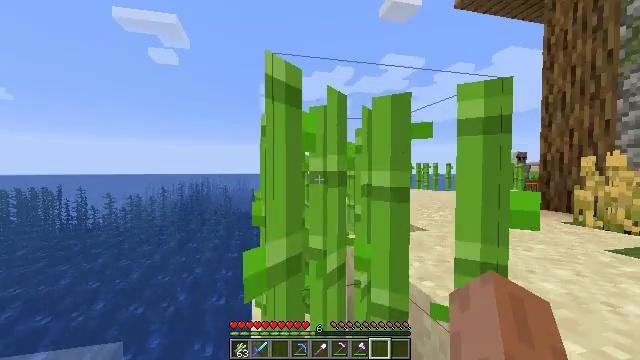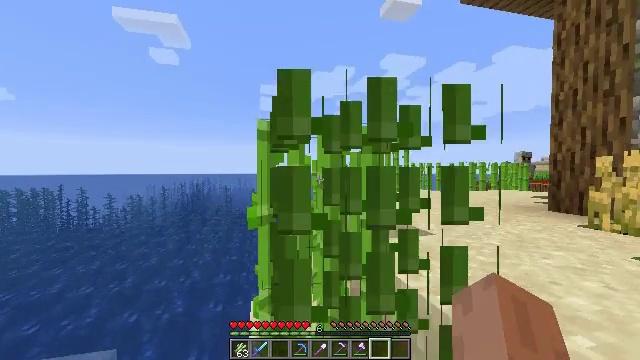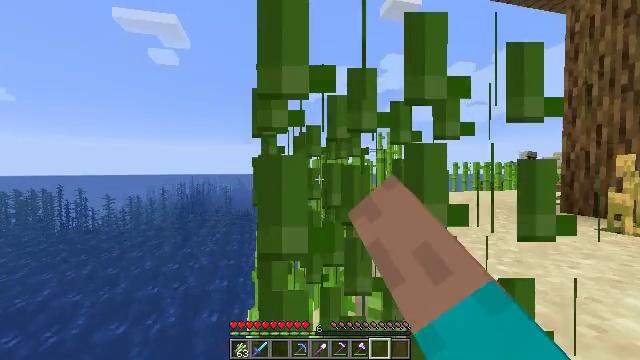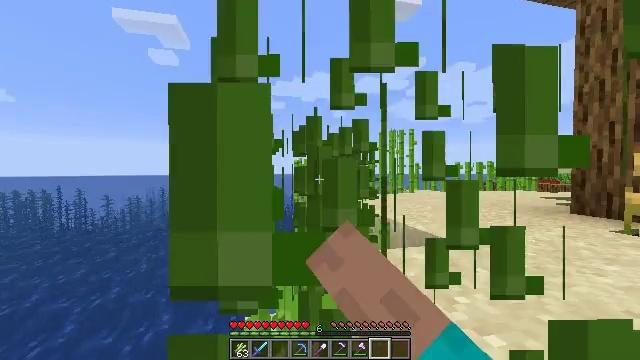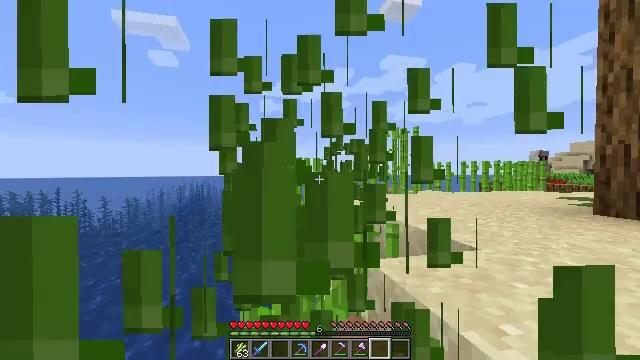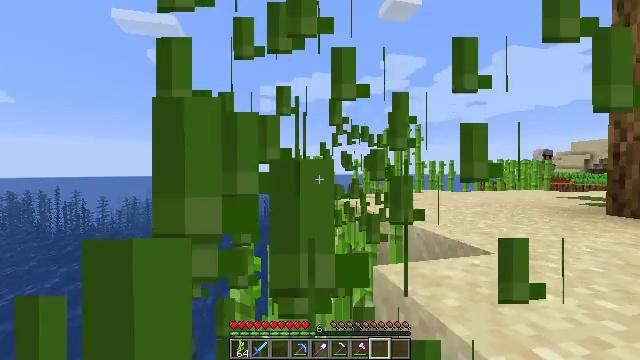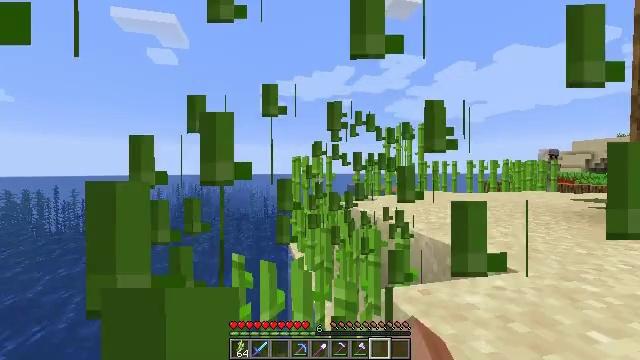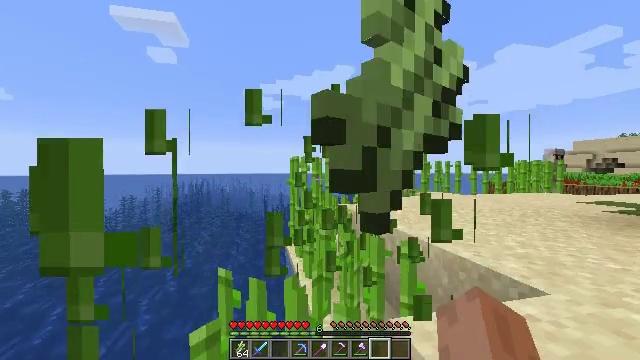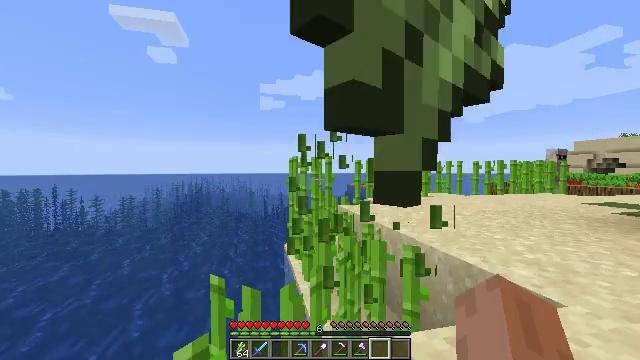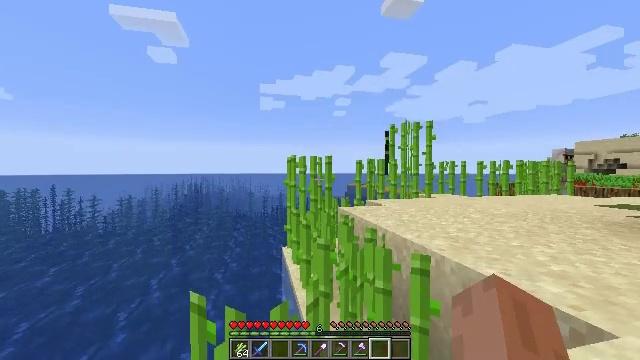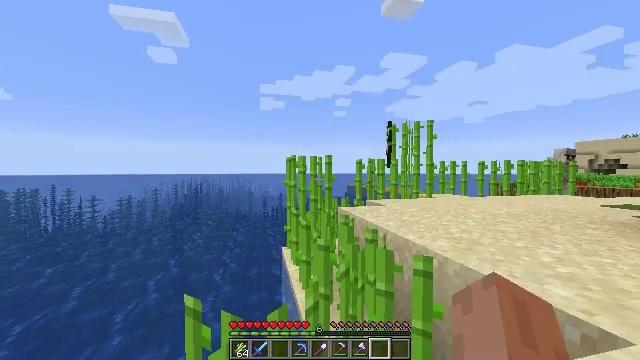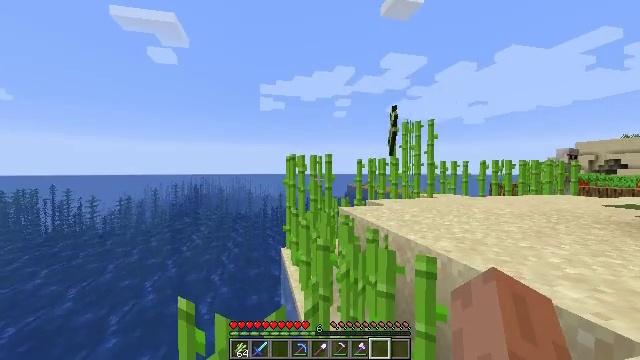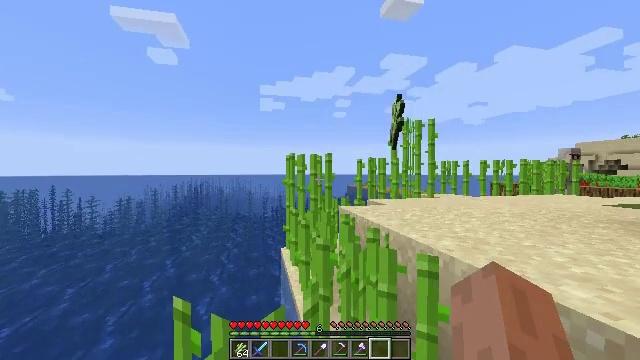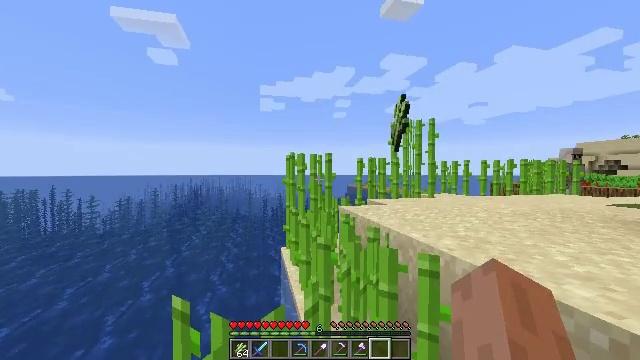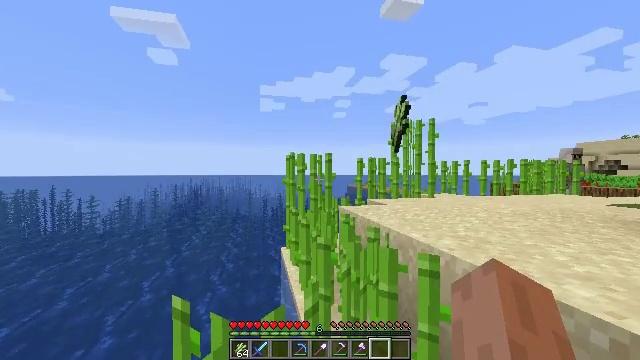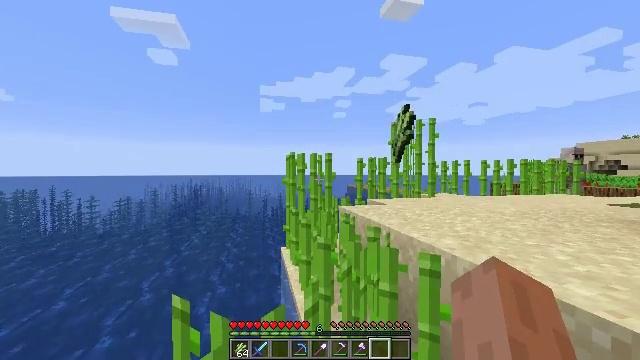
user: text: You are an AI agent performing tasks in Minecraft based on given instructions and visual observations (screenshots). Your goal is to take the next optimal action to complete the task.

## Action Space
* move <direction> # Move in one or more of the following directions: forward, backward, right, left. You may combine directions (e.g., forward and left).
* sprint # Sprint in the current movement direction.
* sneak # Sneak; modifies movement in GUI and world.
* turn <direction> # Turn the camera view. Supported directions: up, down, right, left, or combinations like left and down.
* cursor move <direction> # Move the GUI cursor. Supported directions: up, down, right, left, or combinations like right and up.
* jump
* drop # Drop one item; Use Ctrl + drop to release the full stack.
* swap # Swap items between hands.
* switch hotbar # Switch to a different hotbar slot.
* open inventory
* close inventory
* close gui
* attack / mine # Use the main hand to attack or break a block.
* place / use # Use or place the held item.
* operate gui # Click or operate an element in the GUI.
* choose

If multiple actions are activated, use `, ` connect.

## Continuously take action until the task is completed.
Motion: motion action
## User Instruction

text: Cut down the sugar cane stalks.
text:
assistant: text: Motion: move forward, attack / mine
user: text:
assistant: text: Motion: move forward, attack / mine
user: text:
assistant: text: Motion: move forward, attack / mine
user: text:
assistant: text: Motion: move forward
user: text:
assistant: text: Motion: move forward
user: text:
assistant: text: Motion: move forward
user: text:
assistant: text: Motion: move forward
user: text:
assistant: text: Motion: move forward
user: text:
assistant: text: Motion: no_op
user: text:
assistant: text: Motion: no_op
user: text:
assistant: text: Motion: no_op
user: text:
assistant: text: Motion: no_op
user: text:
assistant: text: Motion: no_op
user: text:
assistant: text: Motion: no_op
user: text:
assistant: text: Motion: no_op
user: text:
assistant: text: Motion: move forward
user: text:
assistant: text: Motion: move forward, attack / mine
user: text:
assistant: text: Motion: move forward, attack / mine
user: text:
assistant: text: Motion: move forward
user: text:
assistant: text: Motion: move forward
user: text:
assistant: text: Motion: move forward
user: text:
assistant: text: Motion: move forward
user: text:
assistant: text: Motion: move forward
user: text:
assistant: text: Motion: move forward
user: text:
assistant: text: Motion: move forward, turn left
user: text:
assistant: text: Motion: move forward, turn left
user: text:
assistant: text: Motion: move forward
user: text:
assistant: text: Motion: move forward
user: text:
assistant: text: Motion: move forward
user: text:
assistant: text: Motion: move forward